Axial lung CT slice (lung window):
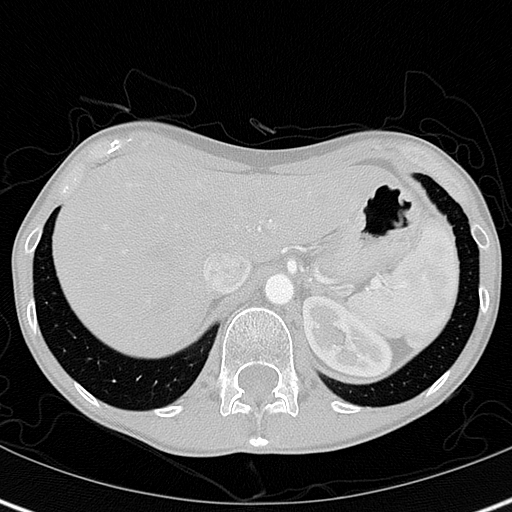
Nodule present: no